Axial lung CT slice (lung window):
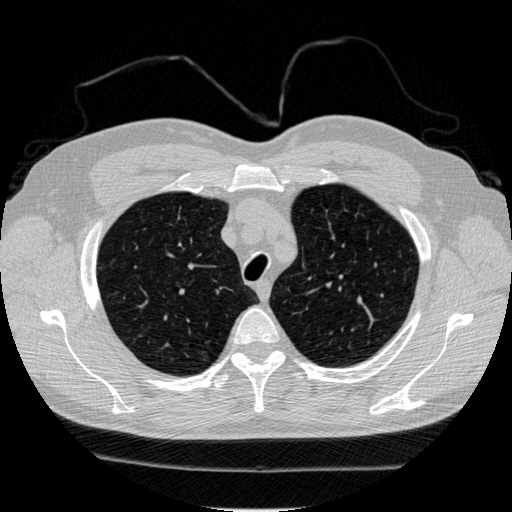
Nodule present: no